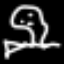
Label: frog